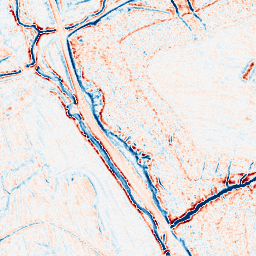
Category: edge_preserving
Decomposition family: bilateral
Decomposition parameters: d: 9
sigma_color: 50
sigma_space: 50
Upsampling method: sinc_blackman
Upsampling parameters: scale: 4
kernel_size: 16
Upsampling scale: 4